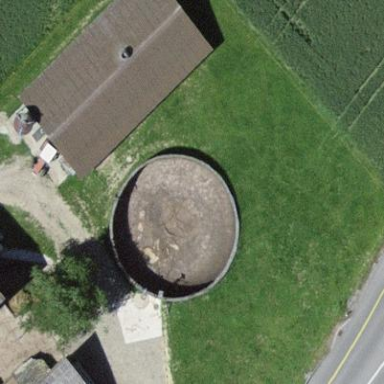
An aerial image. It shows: Storage tank building.